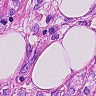
Metastatic tissue present: yes